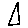
Label: triangle